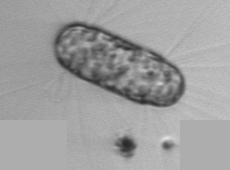
Label: Corethron_hystrix